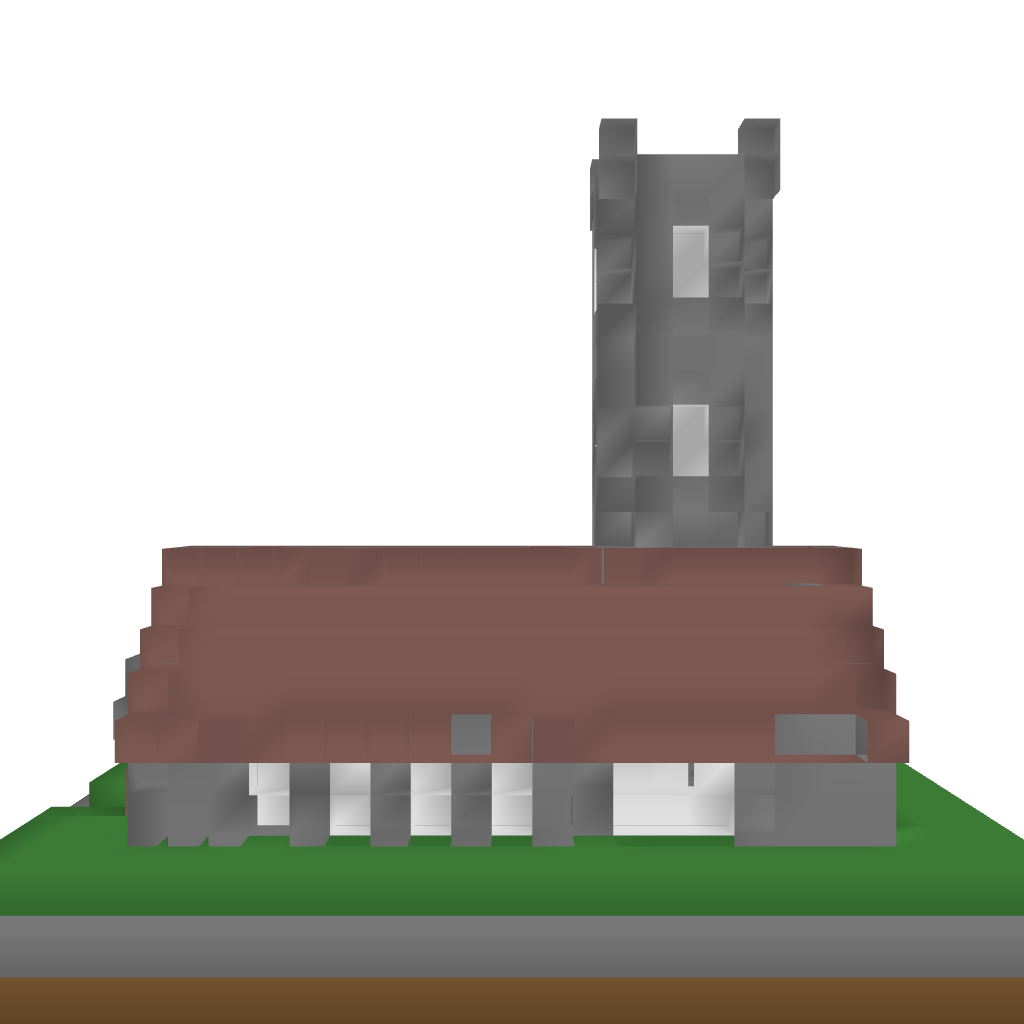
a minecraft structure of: Church with Cemetery high quality